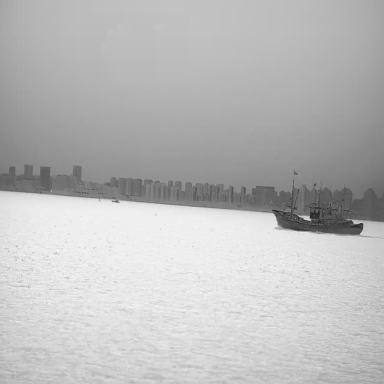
There are two bulk_carriers in the infrared image.